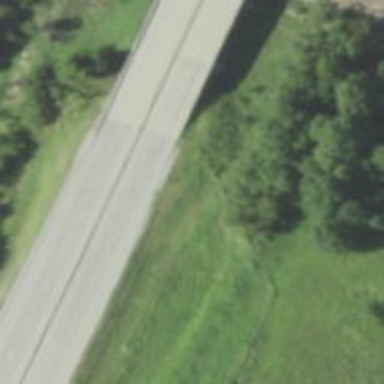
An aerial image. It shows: Motorway.